Question: I am a newbie in hive and equally newbie in sql as well. So In case I am implementing my solution in an inappropriate manner, please enlighten me.

My application takes ID as input from user. Then I need to check the Pname values corresponding to it in Table1, and then based on pname's value, need to fetch corresponding column from Table2.
In other words i need a query like this:
'SELECT (SELECT Pname FROM Table1 WHERE ID=1) FROM Table2 WHERE ID='1;
Is such an operation possible in Hive? If not, what alternative solution I can try implementing?
Thanks
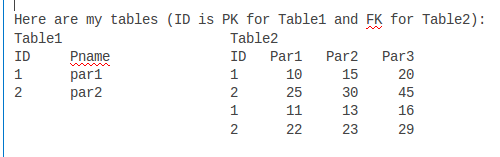
Answer: You can convert the table2 to this form(table3):
'''
ID Pname Pval
1 par1 10
1 par2 15
'''
and so on.
And then using the join like
'''
select table1.*, table3.pval
from table1 join table3
on table1.id = table3.id and table1.pname = table3.pname
'''
If you dont know how to construct table3.Here is my solution.
'''
select id, pname, pval
from table2 lateral view
explode(map('par1', Par1, 'par2', Par2, 'par3', Par3)) t as pname,pval
'''
So final sql is
'''
select table1.*, table3.pval
from table1 join (
select id, pname, pval
from table2 lateral view
explode(map('par1', Par1, 'par2', Par2, 'par3', Par3)) t as pname,pval)
table3
on table1.id = table3.id and table1.pname = table3.pname
'''
At last you can put your where in the end if you only want to get one id's records.